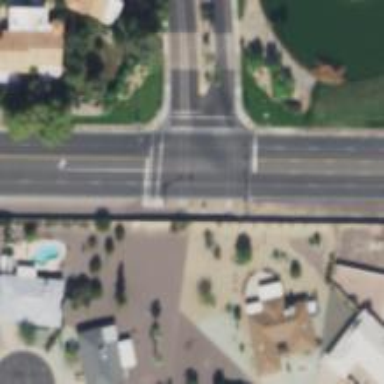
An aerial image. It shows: Solid stop line on the road marking.